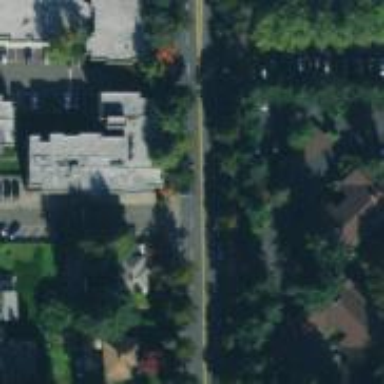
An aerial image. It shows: Primary highway with separate sidewalk.